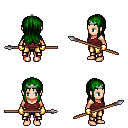
a pixel art fantasy rpg character, female body template, human, light skin, maroon pirate shirt, gold greaves, green unkempt hairstyle, silver tiara, gold gloves, spear, four views (front, back, left, right), 2x2 character sprite sheet, small pixel art, hard edges, no anti-aliasing